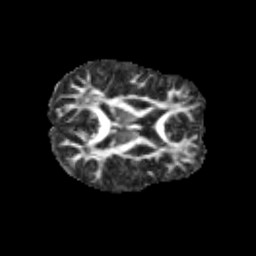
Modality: FA
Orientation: axial
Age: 12
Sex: male
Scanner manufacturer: siemens
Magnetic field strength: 3 T
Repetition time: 3.8 s
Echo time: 0.07 s